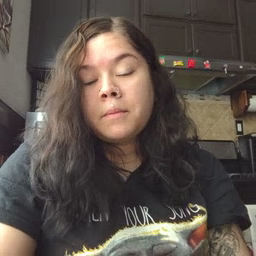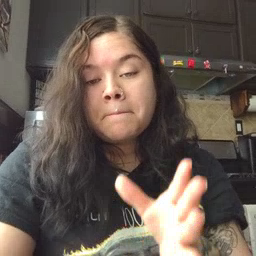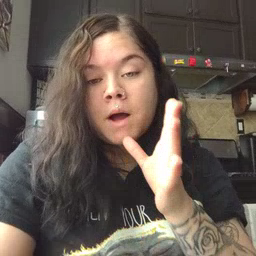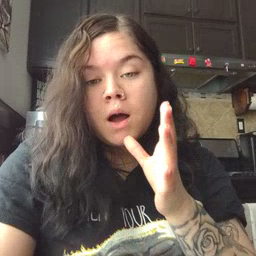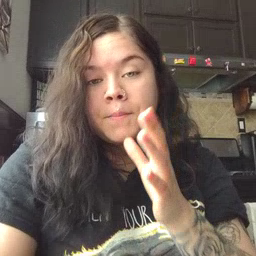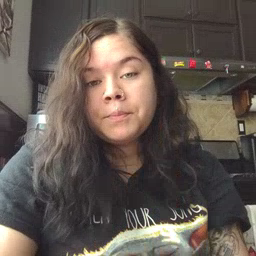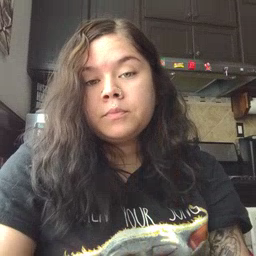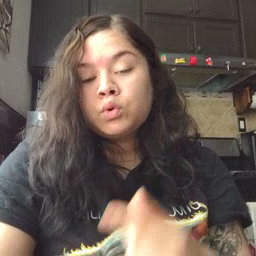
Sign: mom